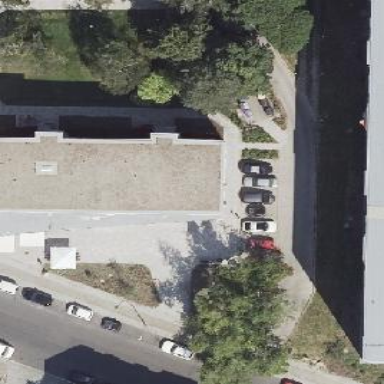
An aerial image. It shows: Part of building is shown in the image.